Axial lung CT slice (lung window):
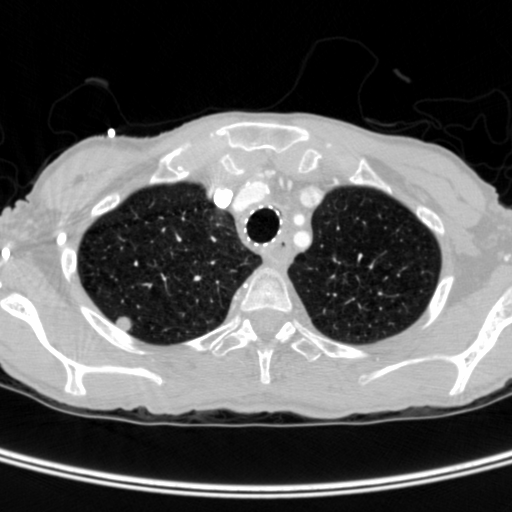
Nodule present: yes
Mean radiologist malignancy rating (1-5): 4.667